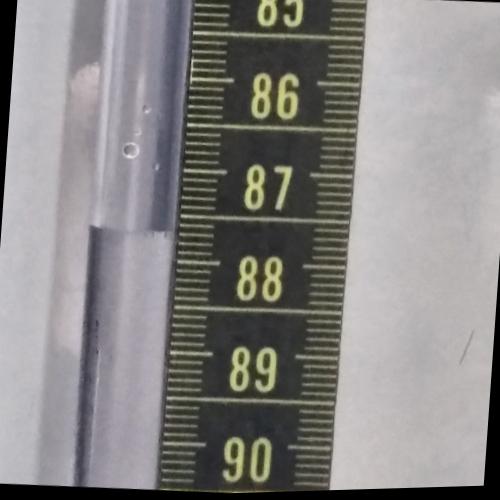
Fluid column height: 87.7 cm